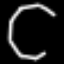
Label: octagon